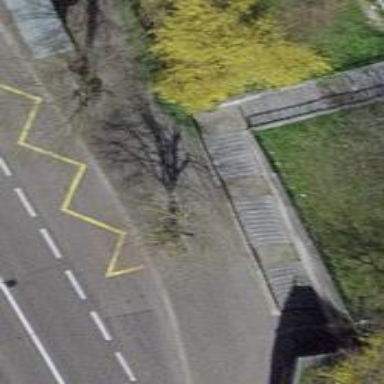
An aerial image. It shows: Set of steps on the road.